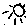
Label: sun